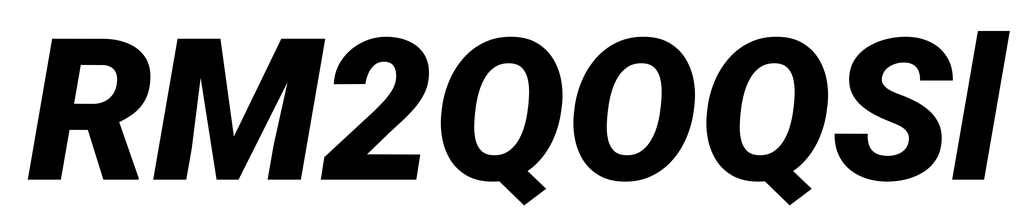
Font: Roboto-Italic_Black_Italic